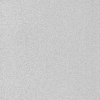
Atmospheric dust classification: dusty